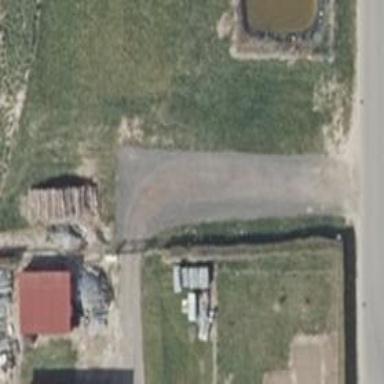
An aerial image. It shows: Driveway.